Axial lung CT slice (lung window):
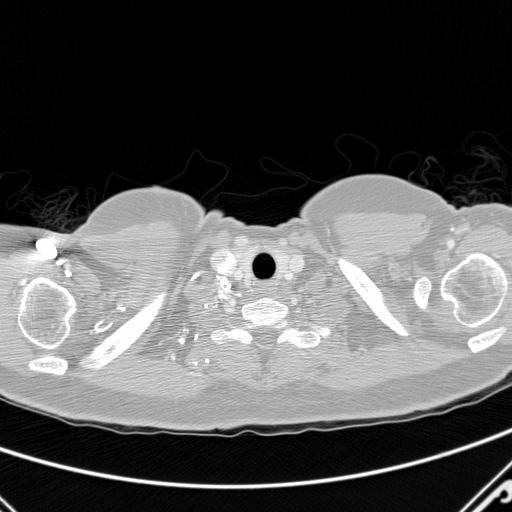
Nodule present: no